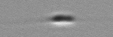
Label: Cylindrotheca_morphotype1